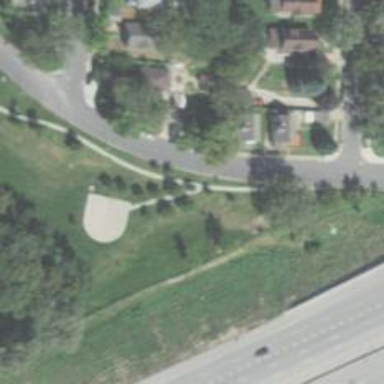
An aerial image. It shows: Footway along the road.